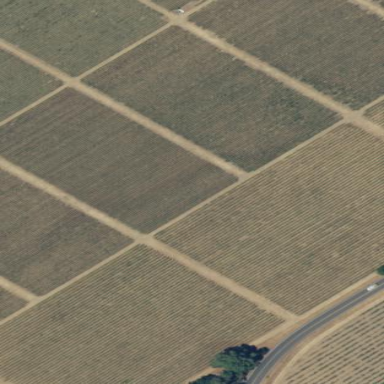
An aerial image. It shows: Vineyard with grape crops.